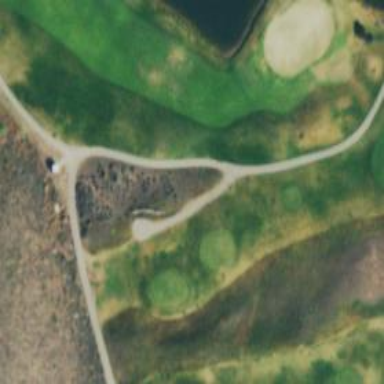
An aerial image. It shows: Track used as golf cart path.